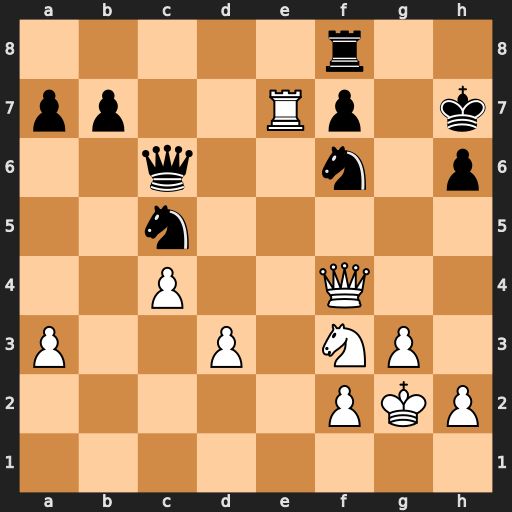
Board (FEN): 5r2/pp2Rp1k/2q2n1p/2n5/2P2Q2/P2P1NP1/5PKP/8
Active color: w
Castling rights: -
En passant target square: -
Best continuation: Rc7 Ne6 Qf5+ Kg7 Rxc6